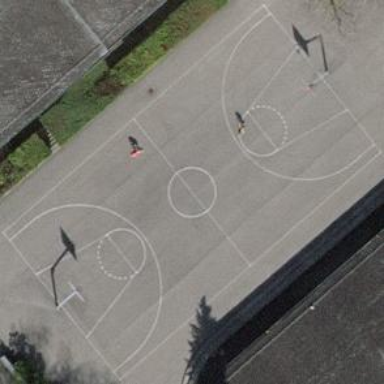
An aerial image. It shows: Basketball court in the leisure land pitch.